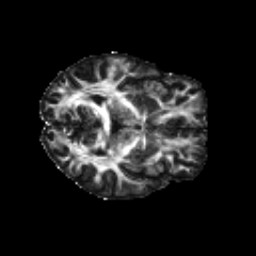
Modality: FA
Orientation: axial
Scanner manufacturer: siemens
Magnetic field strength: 3 T
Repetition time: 4.16 s
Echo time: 0.0806 s